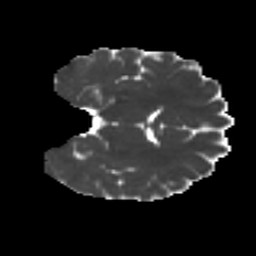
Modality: MD
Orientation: coronal
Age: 23
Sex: female
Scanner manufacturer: ge
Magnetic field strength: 3 T
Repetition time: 7.8 s
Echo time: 0.0606 s